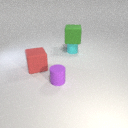
small purple rubber cylinder to the right of large red rubber cube